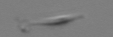
Label: Cylindrotheca